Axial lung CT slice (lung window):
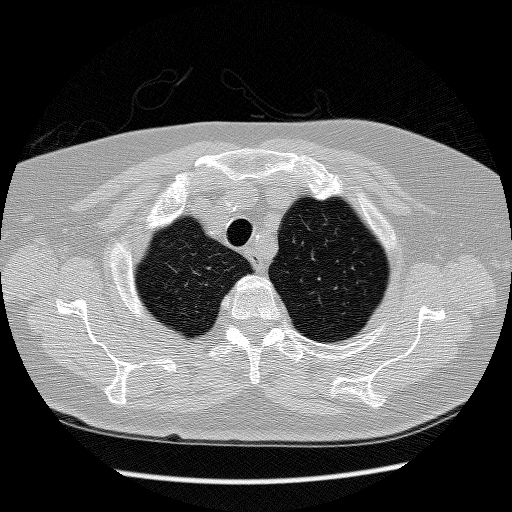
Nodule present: no